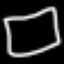
Label: square